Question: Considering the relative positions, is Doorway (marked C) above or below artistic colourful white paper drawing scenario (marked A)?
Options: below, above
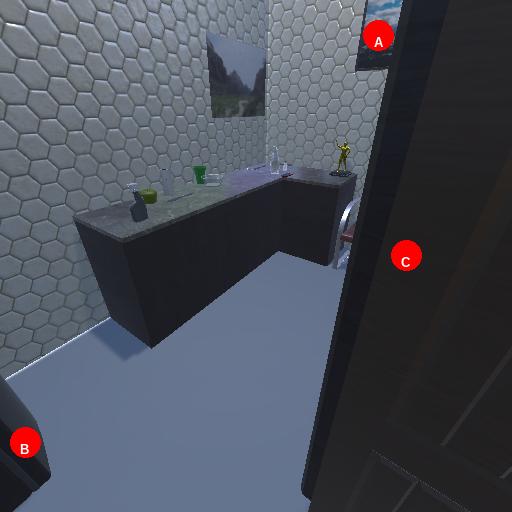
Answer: below